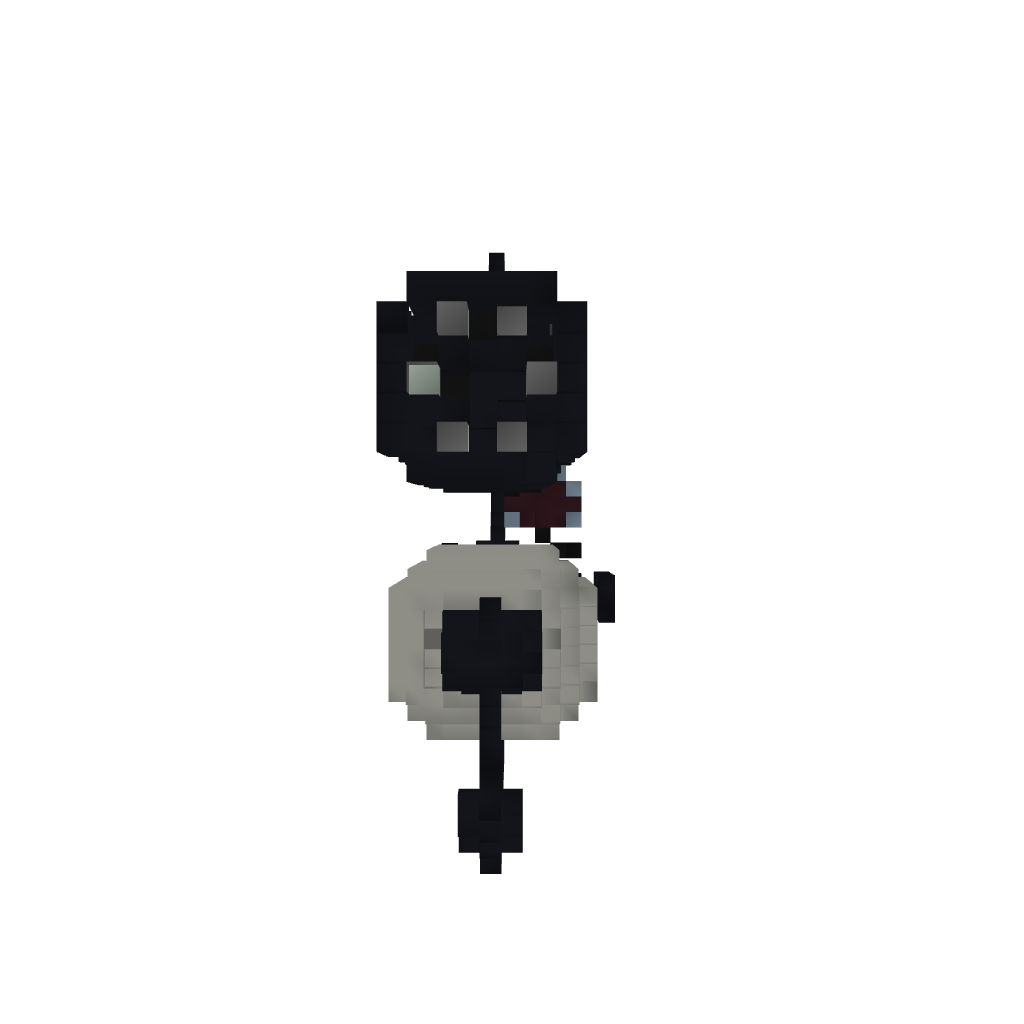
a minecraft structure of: minigun